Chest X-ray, AP view. Patient: 61 years old, sex F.
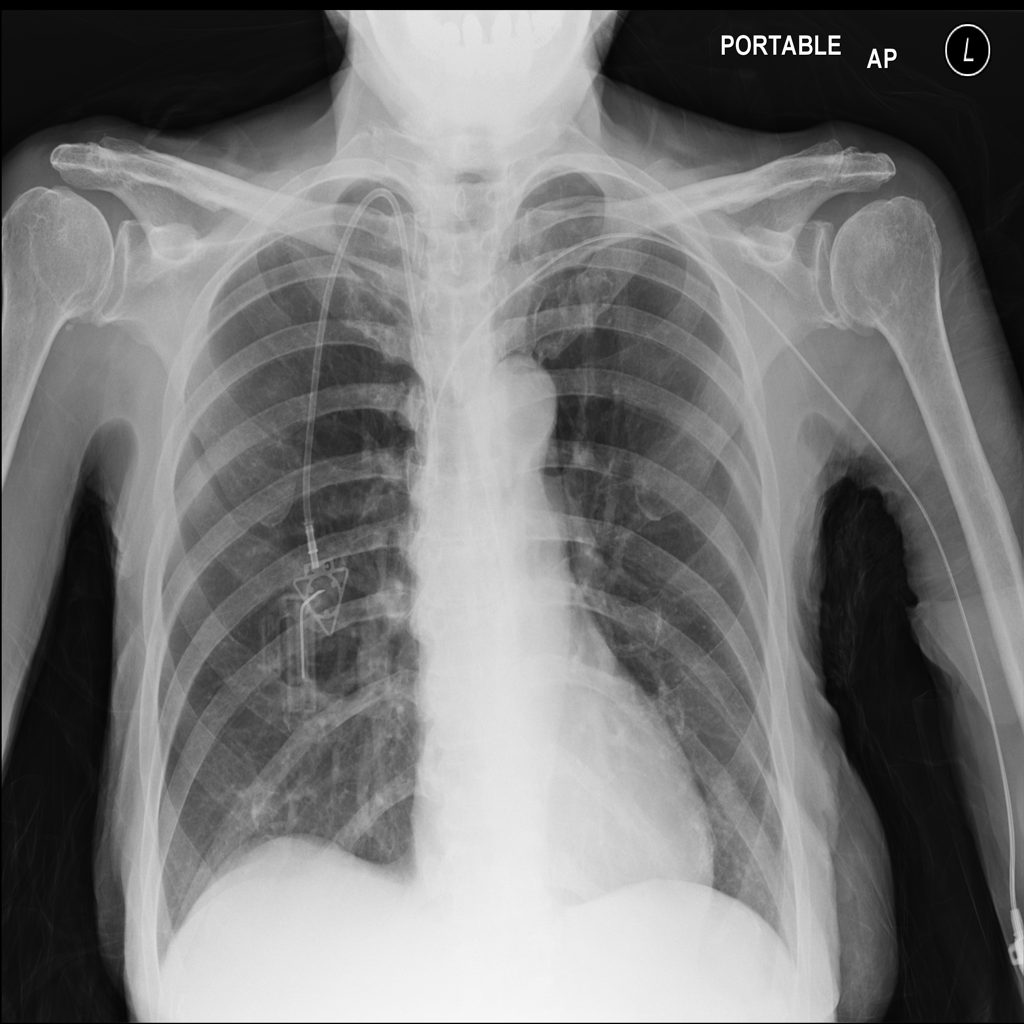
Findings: No Finding